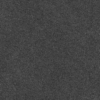
Label: dusty